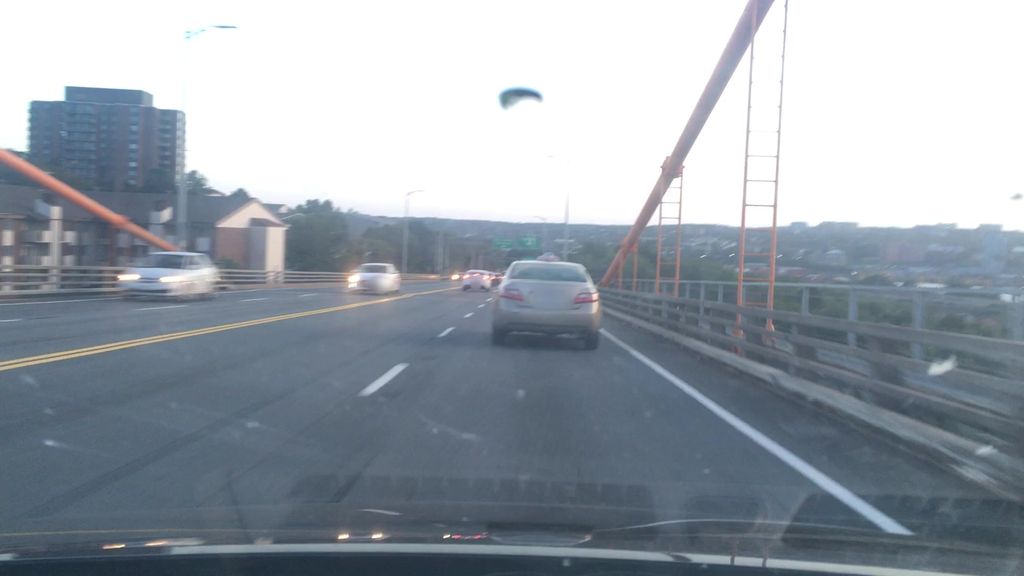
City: halifax